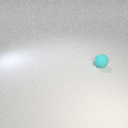
small cyan rubber sphere